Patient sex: M
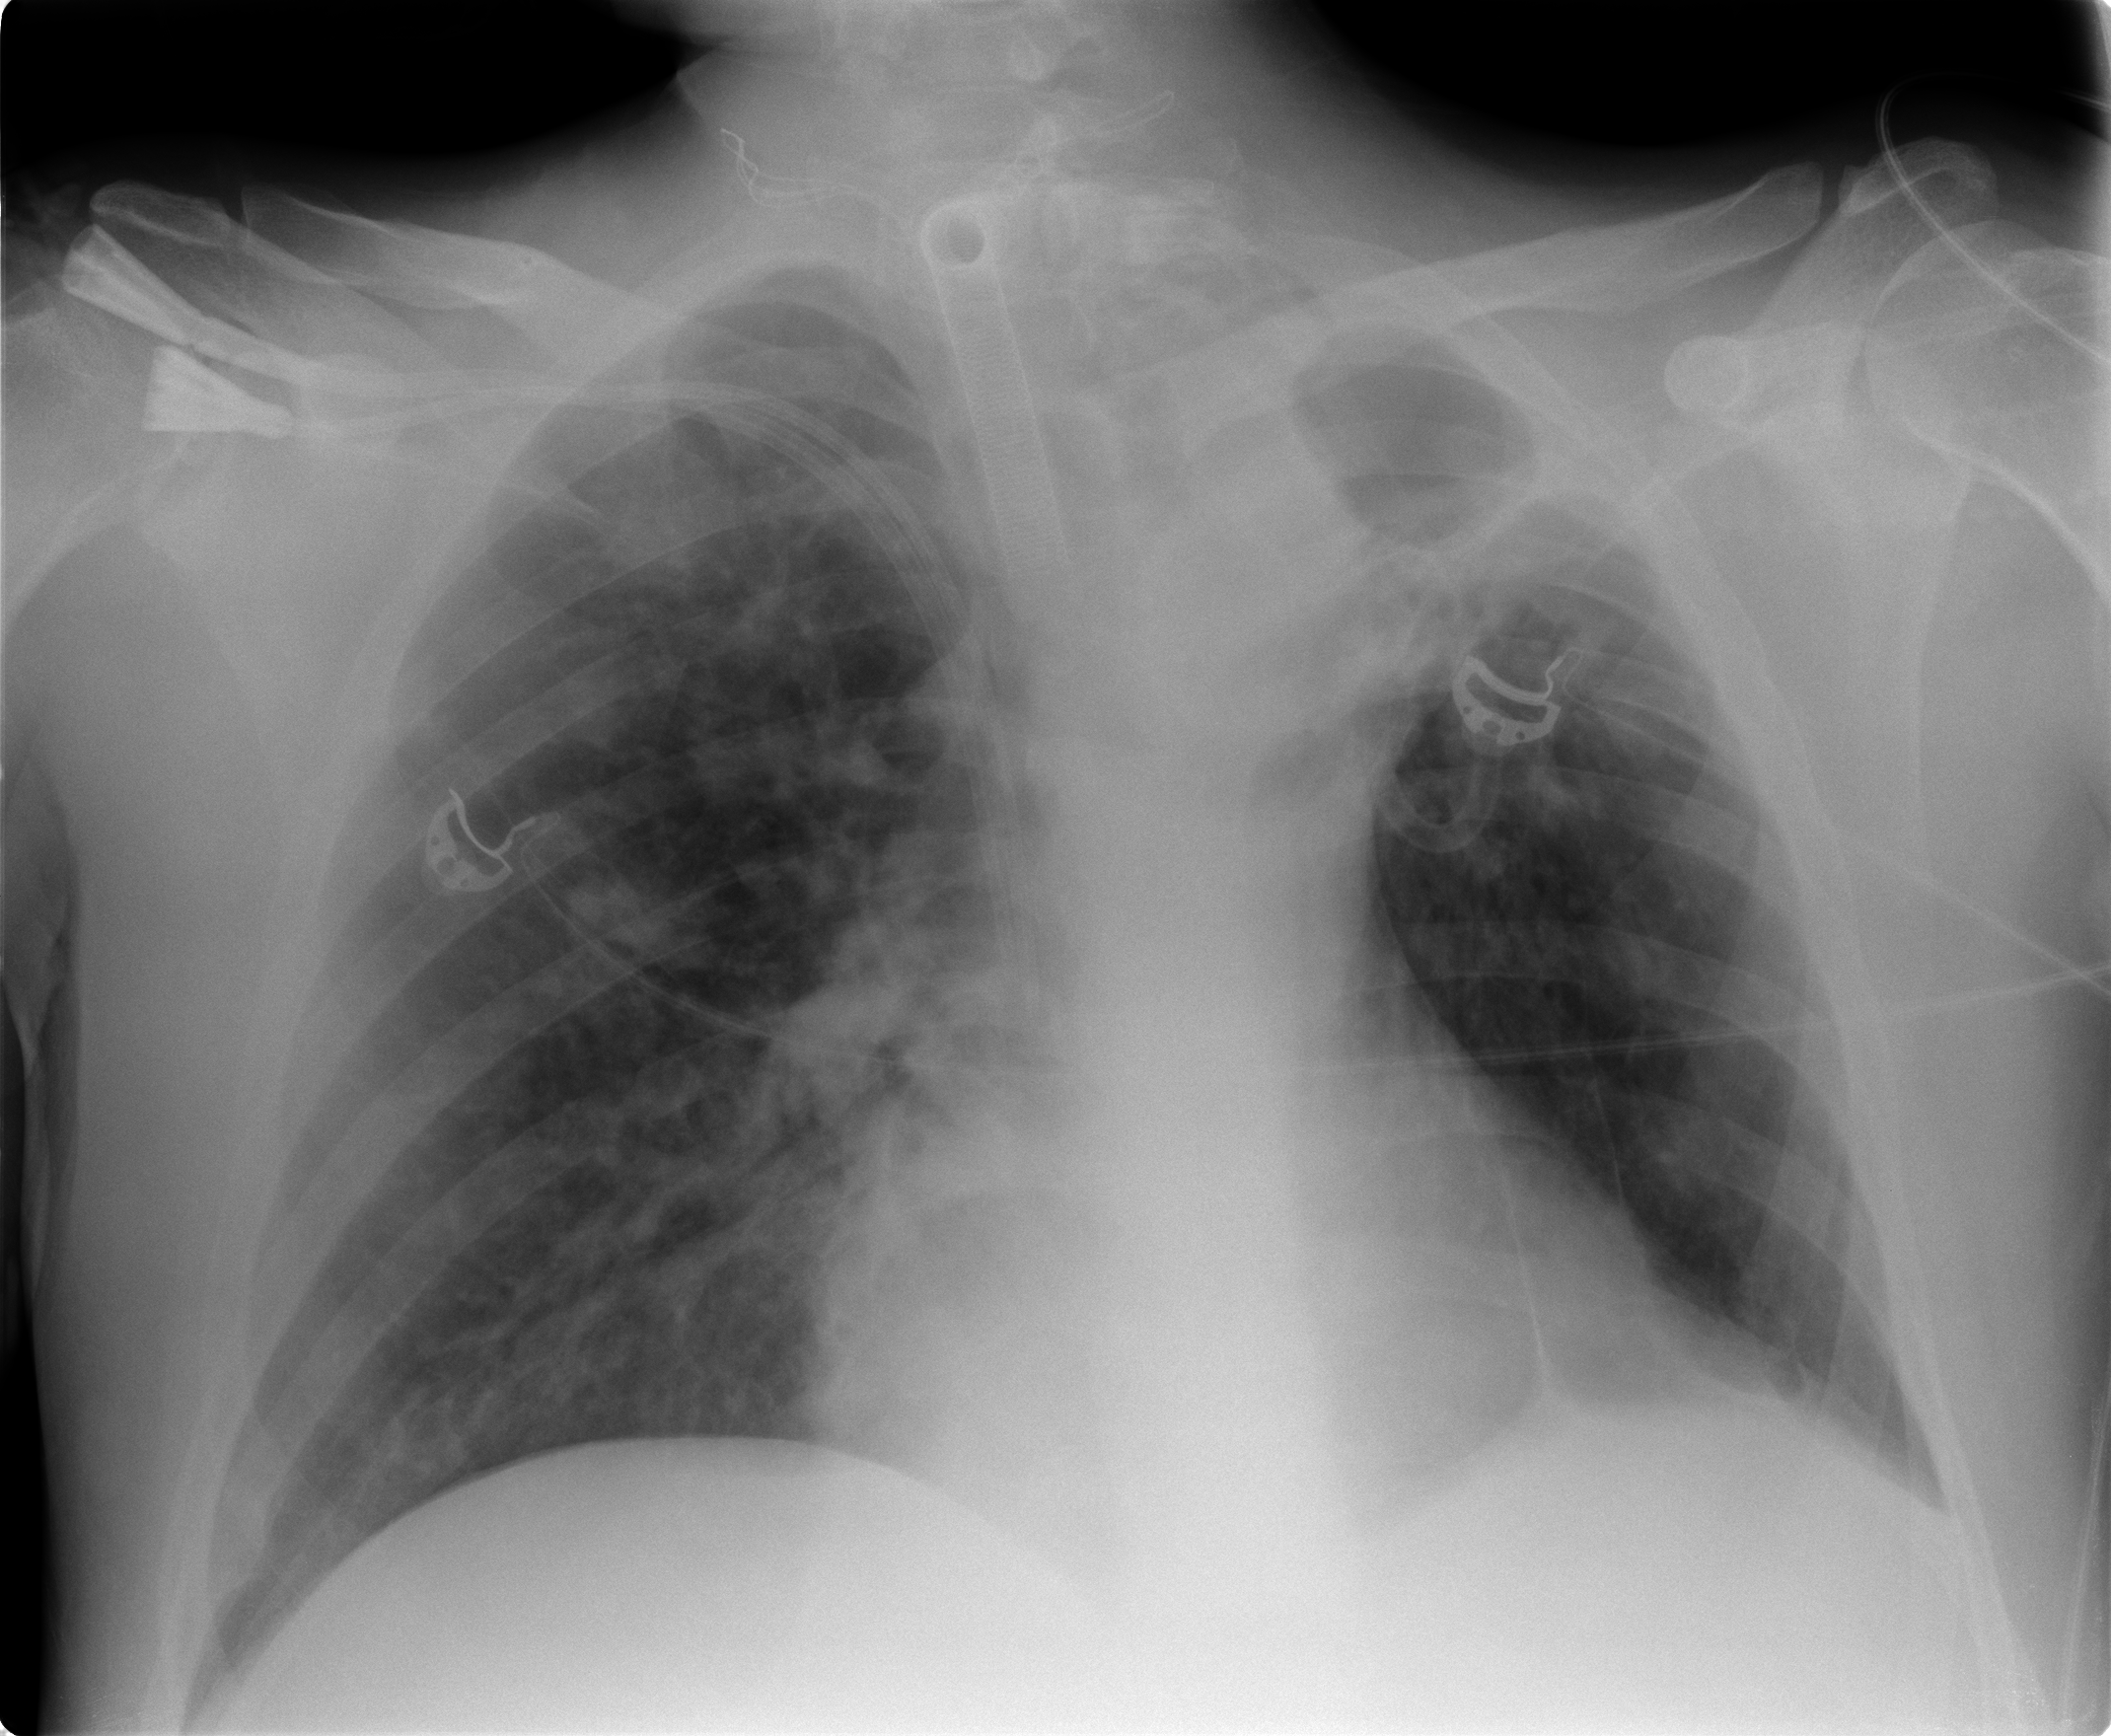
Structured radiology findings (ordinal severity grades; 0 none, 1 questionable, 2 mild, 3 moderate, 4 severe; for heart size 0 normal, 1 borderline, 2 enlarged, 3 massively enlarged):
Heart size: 1
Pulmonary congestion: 0
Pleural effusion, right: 0
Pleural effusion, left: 0
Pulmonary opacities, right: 3
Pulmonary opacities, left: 0
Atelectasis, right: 2
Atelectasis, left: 3